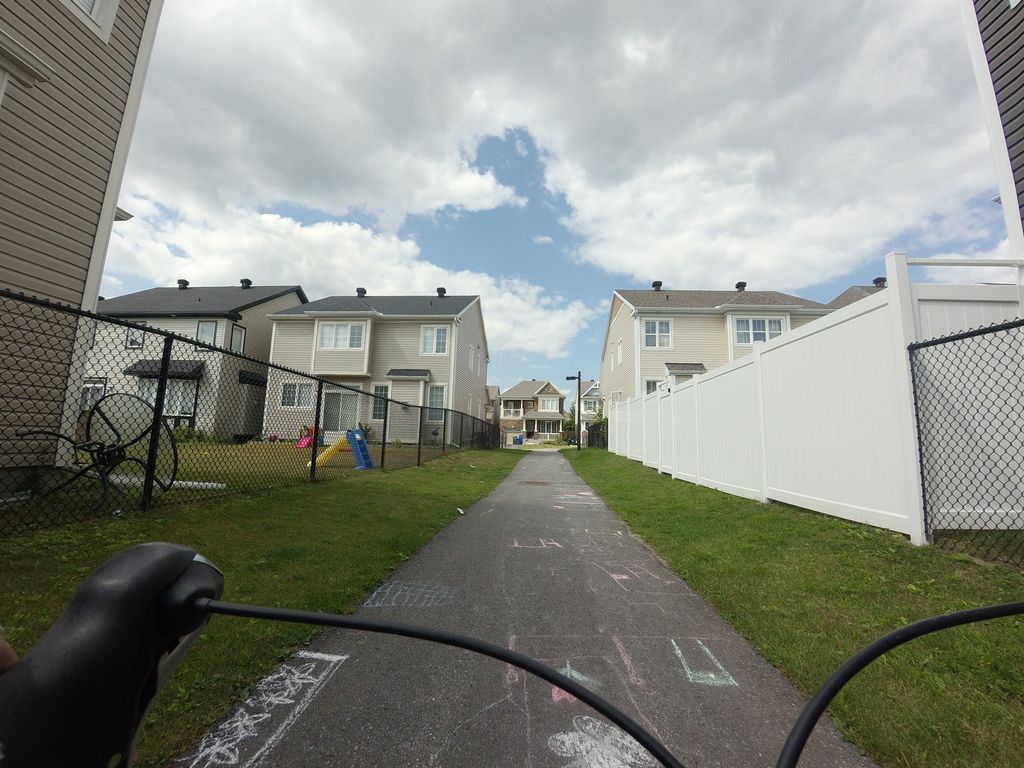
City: ottawa-gatineau